Question: I recently added a segmented control to a section header of my tableview, everything works fine, but it resizes the wrong way .. i want to apply some margin, but if i set the frame it does not have any effect on the size of the segmented control ? What i am doing wrong ? here is my code :
'''
- (UIView *)tableView:(UITableView *)tableView viewForHeaderInSection:(NSInteger)section {
if(section == 0) {
UISegmentedControl *segmentedControl = [[UISegmentedControl alloc] initWithItems:@[@"Segment 1", @"Segment 2",@"Segment 3"]];
segmentedControl.backgroundColor = [UIColor colorWithWhite:1.0 alpha:0.95];
[segmentedControl setFrame:CGRectMake(10, 0, self.view.bounds.size.width-10, self.view.bounds.size.height)];
return segmentedControl;
}
return nil;
}
'''

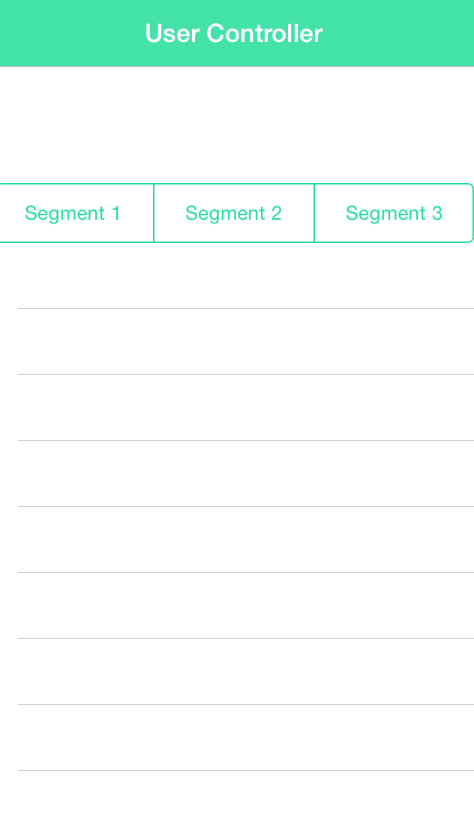
Answer: You're returning UISegmentedControl instance and for obvious reasons you can't configure much inside the control. Instead of that try to create a UIView as a header view and add segmented control inside as a subview. This way you will be able to configure position of segmented control inside this container view just fine.